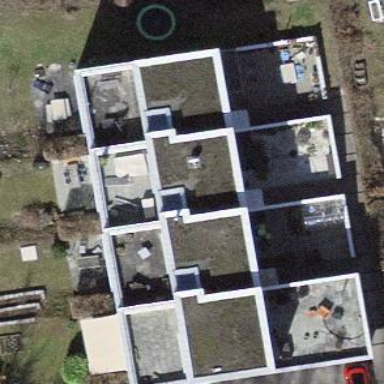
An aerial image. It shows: Residential building.